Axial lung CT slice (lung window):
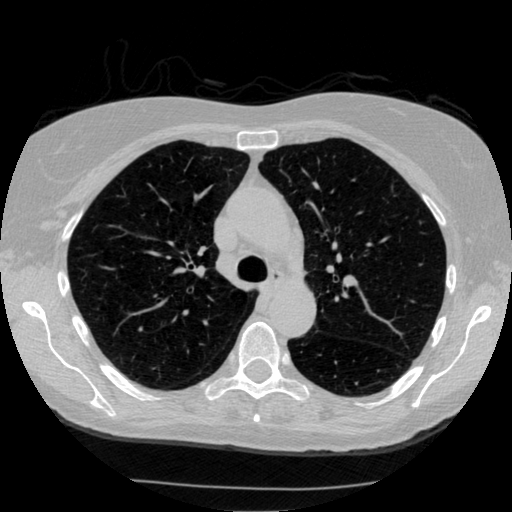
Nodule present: no